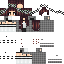
A female human skin with medium skin, wearing brown long hair dressed in a blue hoodie and black pants, featuring a closed mouth.